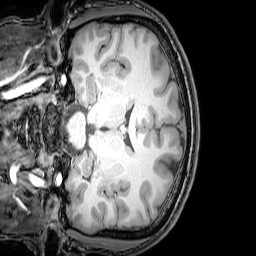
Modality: T1w
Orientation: coronal
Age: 22
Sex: male
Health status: healthy
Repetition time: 0.081 s
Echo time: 0.037 s